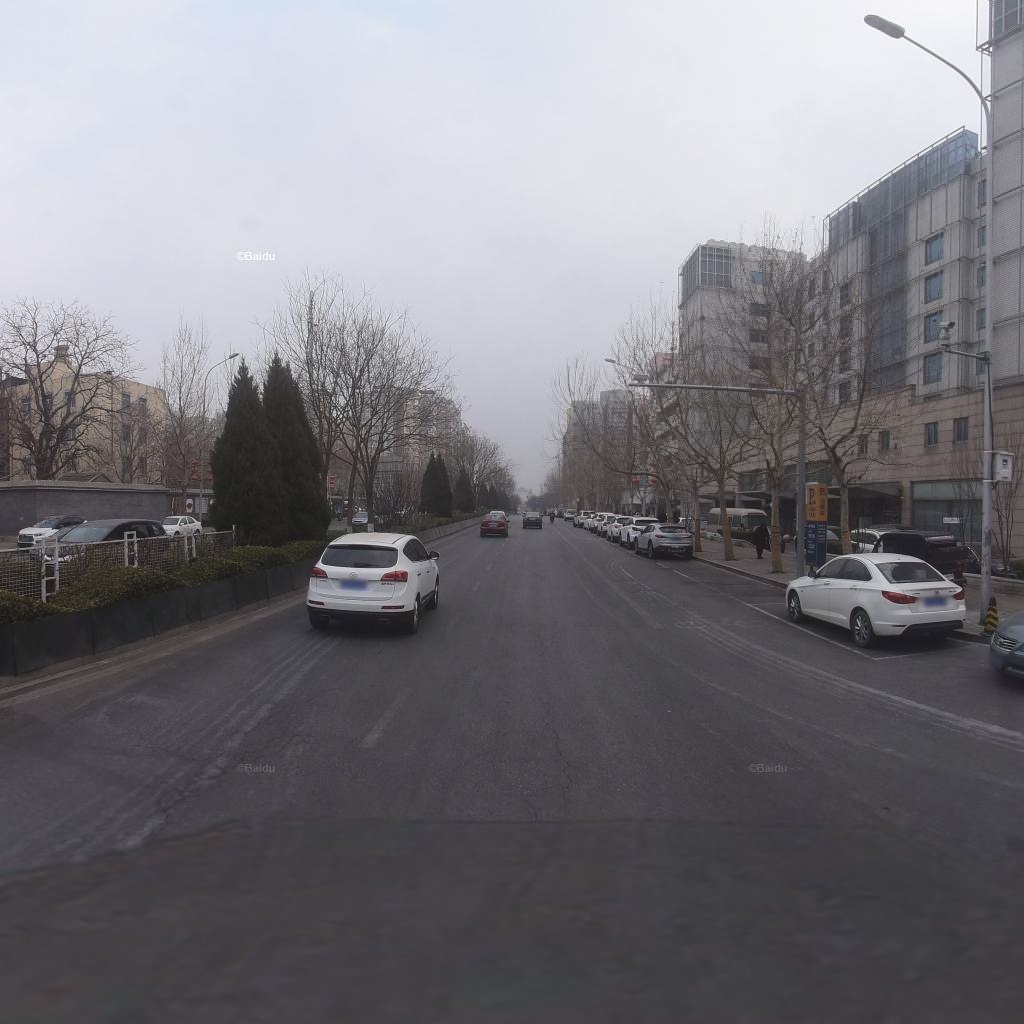
Region: Xicheng
Road damage annotations: longitudinal crack, alligator crack